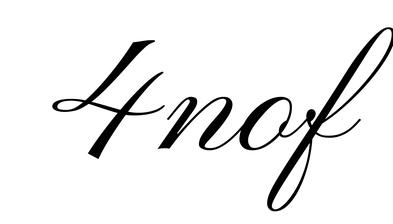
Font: PinyonScript-Regular